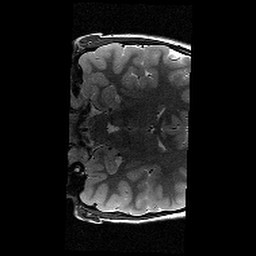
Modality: T2w
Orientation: coronal
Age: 9
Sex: female
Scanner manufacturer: siemens
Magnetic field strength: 3 T
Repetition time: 9.23 s
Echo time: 0.067 s